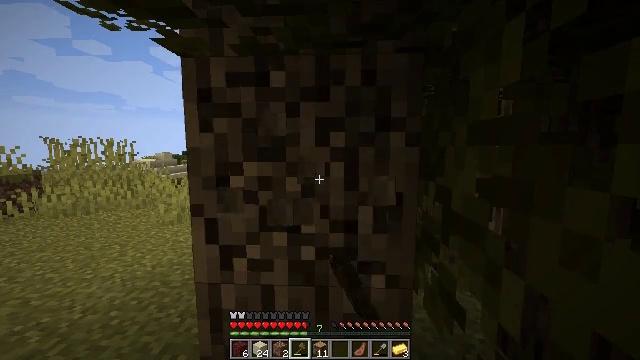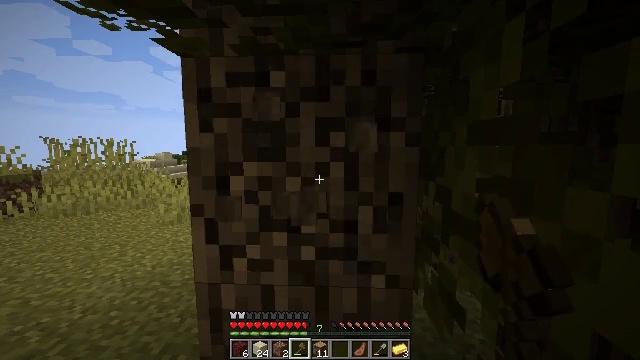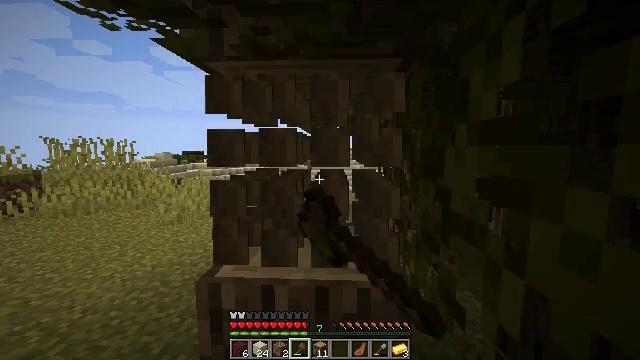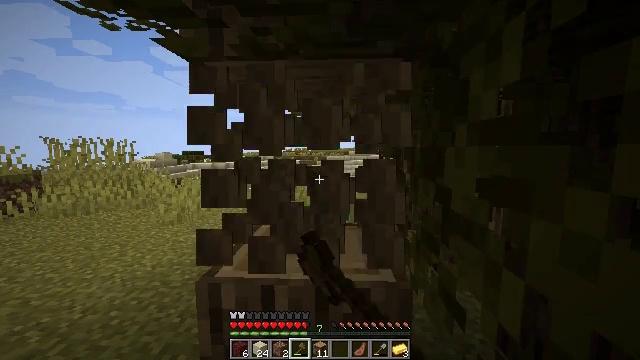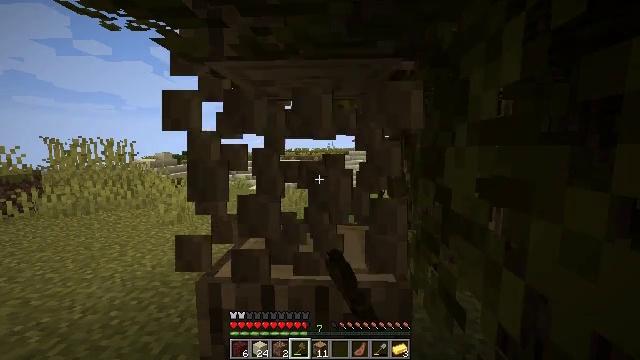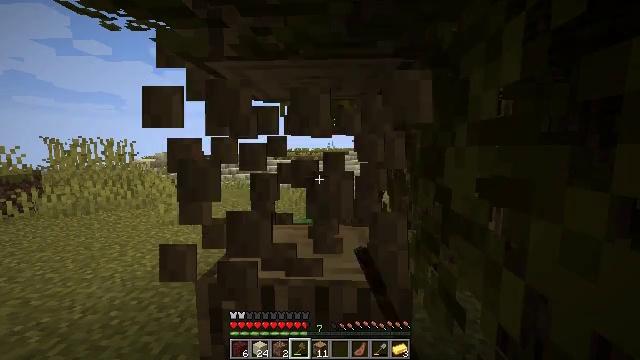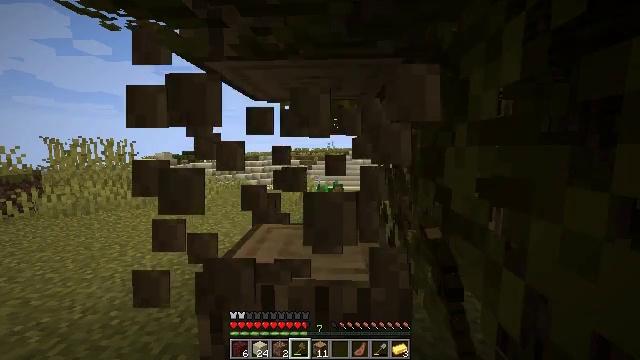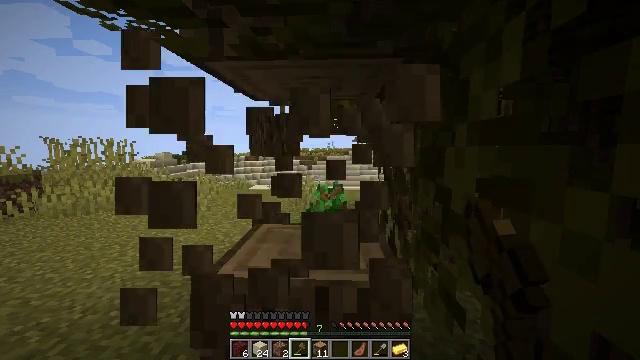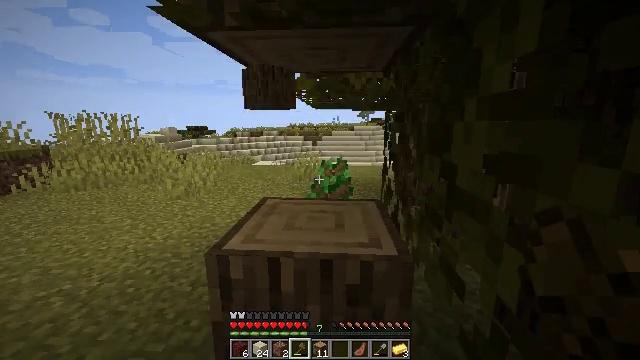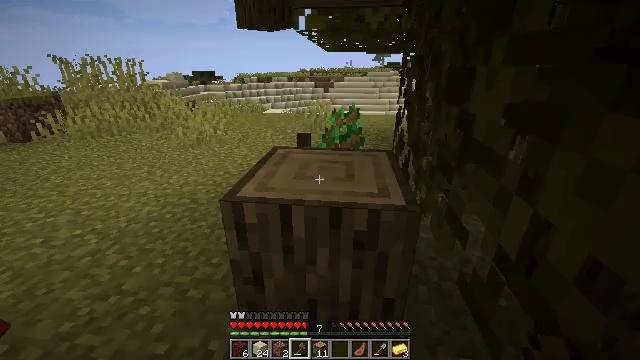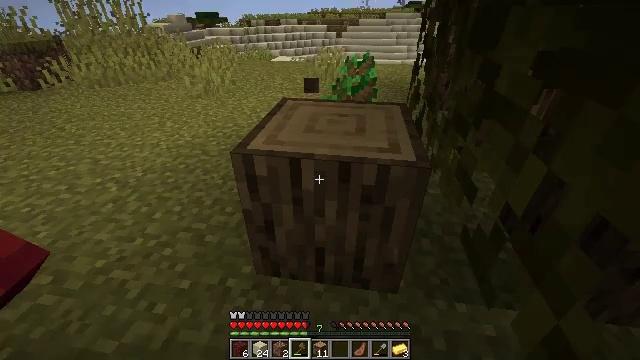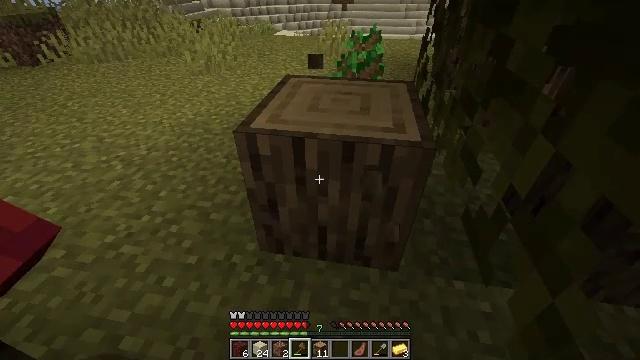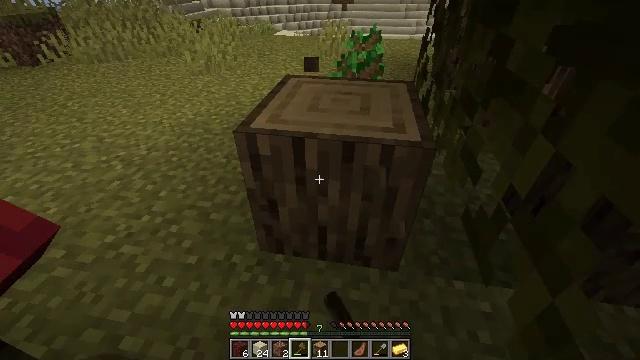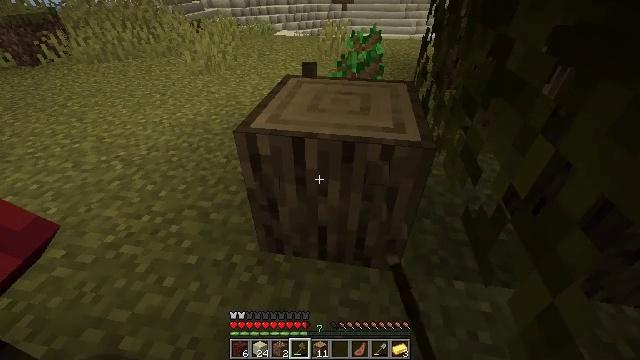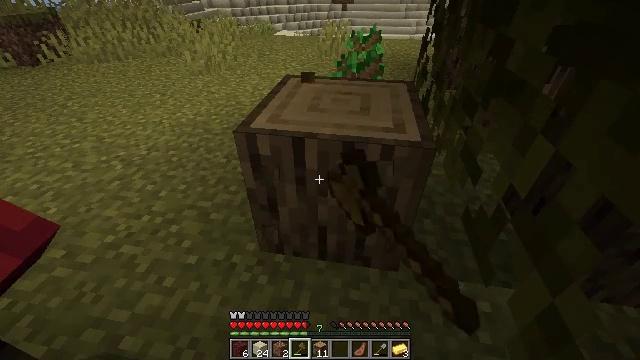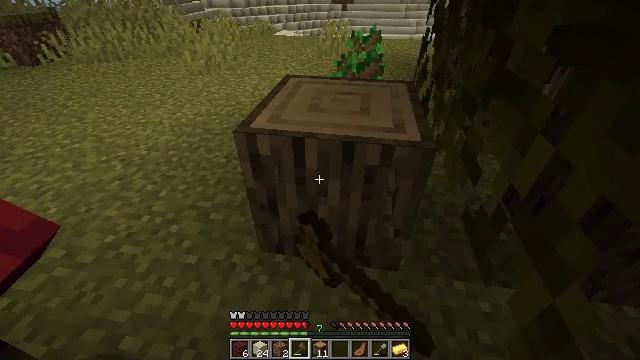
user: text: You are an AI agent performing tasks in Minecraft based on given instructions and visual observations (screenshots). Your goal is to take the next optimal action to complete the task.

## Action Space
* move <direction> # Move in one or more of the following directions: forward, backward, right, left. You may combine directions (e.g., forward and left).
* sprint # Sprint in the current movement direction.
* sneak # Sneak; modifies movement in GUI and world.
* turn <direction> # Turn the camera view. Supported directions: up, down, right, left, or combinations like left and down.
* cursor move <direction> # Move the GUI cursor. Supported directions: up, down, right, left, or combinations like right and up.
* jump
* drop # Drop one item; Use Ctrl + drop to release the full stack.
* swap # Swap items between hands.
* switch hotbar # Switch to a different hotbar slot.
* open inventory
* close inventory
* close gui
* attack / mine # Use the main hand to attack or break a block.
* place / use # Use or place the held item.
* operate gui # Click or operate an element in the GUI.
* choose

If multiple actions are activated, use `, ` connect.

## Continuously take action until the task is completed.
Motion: motion action
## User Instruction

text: Collect oak log for crafting.
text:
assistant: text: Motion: attack / mine
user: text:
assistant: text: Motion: attack / mine
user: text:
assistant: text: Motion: attack / mine
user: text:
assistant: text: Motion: attack / mine
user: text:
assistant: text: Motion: attack / mine
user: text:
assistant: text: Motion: attack / mine
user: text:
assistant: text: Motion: attack / mine
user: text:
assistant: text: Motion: turn left and down, attack / mine
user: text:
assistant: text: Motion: turn left and down, attack / mine
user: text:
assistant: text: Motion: turn left and down, attack / mine
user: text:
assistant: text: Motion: turn down, attack / mine
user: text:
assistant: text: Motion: attack / mine
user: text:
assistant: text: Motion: attack / mine
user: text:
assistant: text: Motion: attack / mine
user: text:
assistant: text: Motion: attack / mine
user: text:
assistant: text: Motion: attack / mine
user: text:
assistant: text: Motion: attack / mine
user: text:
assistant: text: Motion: attack / mine
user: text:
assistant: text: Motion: attack / mine
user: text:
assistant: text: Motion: attack / mine
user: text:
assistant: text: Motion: attack / mine
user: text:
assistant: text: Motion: attack / mine
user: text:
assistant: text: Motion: attack / mine
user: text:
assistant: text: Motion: attack / mine
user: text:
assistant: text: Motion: attack / mine
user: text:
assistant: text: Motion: attack / mine
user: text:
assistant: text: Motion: attack / mine
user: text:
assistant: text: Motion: attack / mine
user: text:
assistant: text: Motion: attack / mine
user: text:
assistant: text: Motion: attack / mine